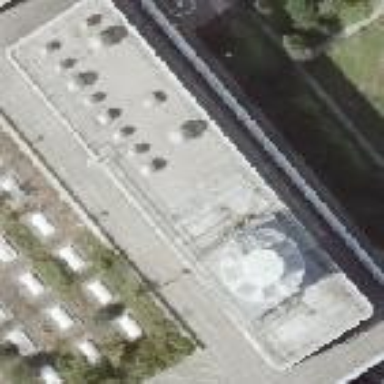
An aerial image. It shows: Building with flat roof.